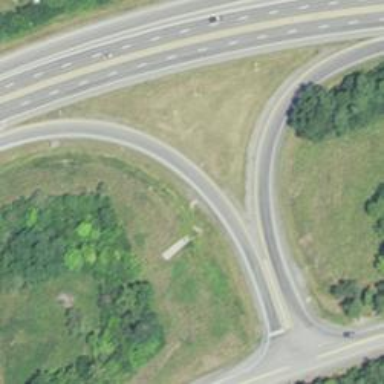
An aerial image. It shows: Trunk link highway.